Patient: sex F, age 59
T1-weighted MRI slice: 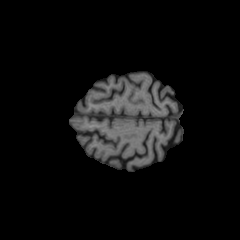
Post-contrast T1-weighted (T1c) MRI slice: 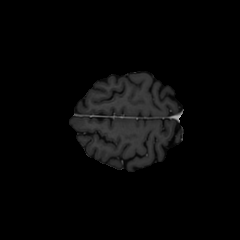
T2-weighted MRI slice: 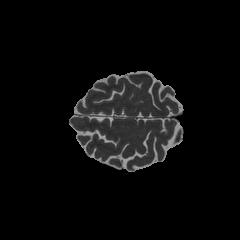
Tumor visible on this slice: no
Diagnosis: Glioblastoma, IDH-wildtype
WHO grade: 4